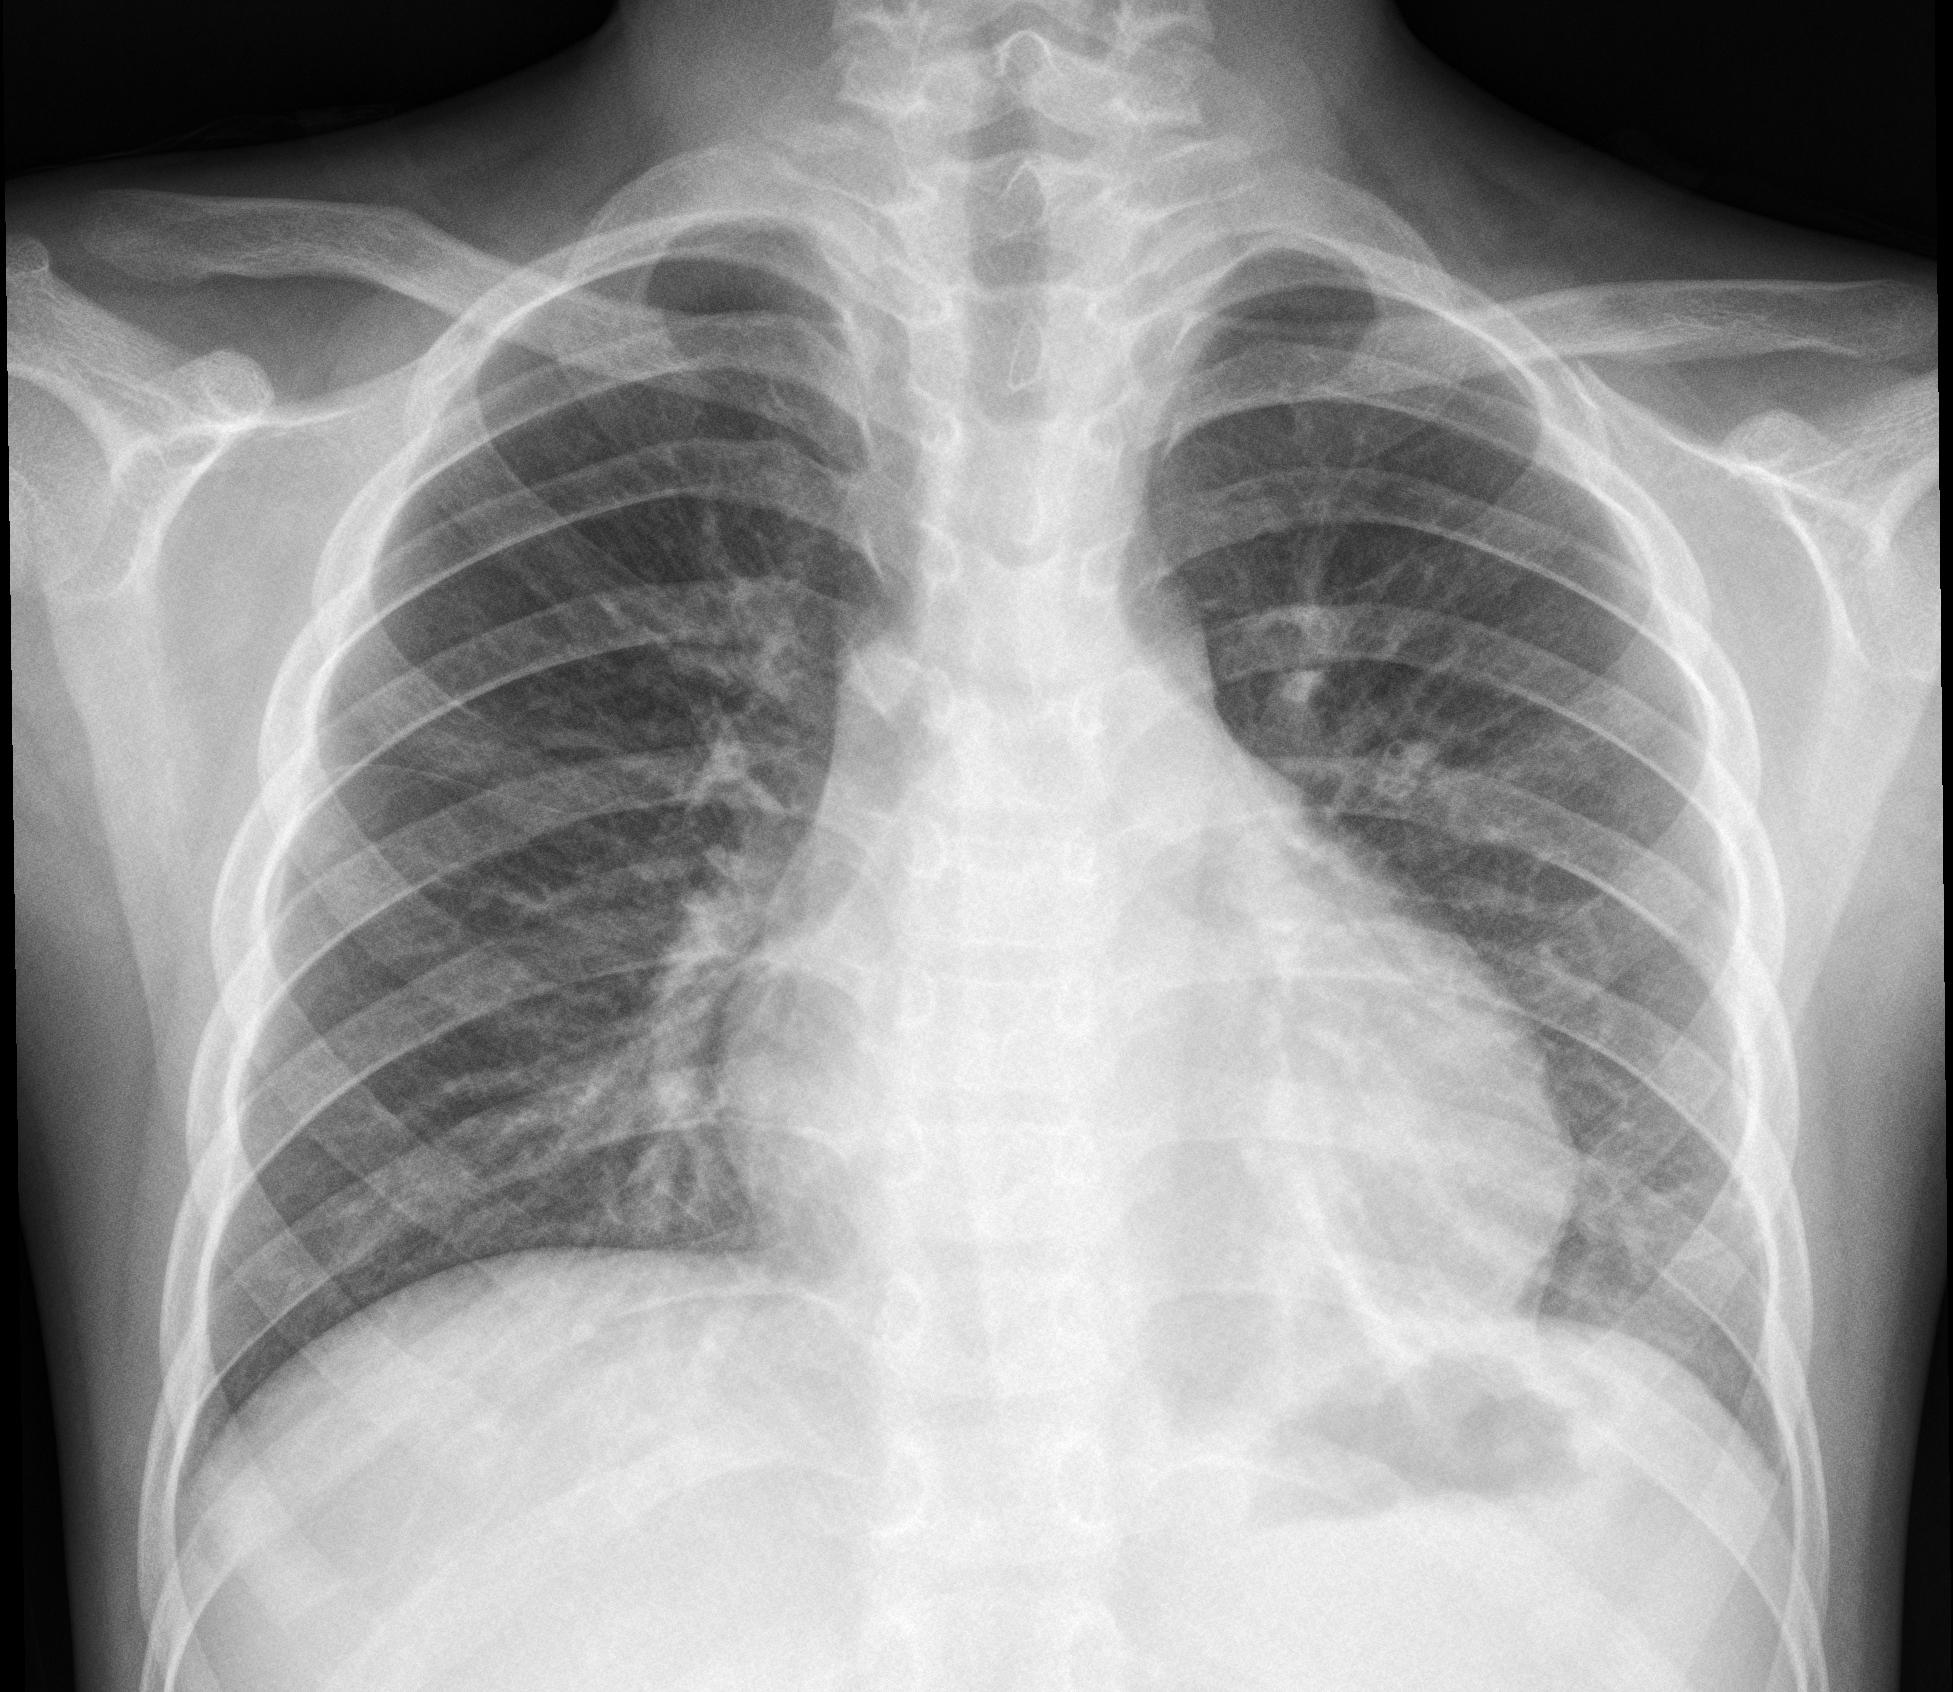
Diagnosis: PNEUMONIA